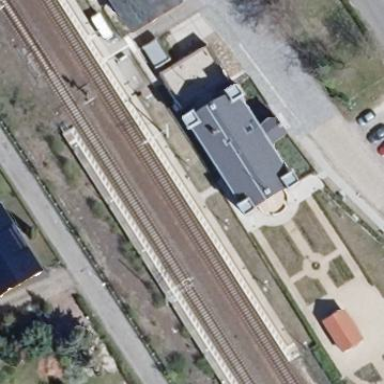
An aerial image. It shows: Train station building with gabled dark grey roof oriented along its structure.